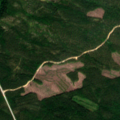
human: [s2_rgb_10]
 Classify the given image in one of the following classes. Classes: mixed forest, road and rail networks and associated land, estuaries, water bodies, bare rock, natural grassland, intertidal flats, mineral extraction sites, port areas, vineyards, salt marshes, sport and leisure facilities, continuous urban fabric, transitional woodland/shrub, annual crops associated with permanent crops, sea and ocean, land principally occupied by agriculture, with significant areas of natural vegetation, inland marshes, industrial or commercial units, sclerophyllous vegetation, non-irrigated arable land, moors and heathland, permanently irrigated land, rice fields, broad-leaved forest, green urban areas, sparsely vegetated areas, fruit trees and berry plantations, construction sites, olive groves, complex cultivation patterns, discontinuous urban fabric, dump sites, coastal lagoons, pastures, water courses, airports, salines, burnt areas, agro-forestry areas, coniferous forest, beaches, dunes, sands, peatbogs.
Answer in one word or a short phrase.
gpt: coniferous forest, transitional woodland/shrub